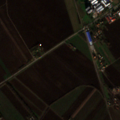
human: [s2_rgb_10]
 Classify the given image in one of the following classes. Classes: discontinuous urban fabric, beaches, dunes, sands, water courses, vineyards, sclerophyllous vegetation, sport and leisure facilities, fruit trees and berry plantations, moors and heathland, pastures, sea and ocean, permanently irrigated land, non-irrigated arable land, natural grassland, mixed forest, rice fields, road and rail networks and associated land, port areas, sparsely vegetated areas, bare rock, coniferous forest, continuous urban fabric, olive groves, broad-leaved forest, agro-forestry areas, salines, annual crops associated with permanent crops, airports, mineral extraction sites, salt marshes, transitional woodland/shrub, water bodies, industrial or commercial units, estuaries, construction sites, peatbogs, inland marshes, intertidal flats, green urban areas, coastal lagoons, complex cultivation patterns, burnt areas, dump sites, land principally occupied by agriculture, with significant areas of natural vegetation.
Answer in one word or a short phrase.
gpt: discontinuous urban fabric, non-irrigated arable land